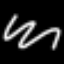
Label: squiggle